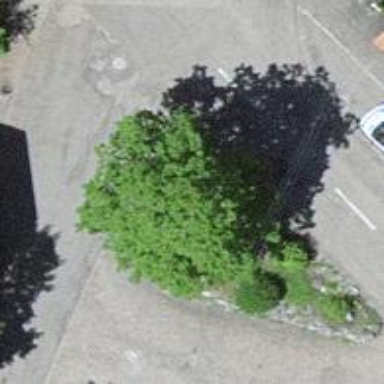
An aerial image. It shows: Brown bench in the vicinity.